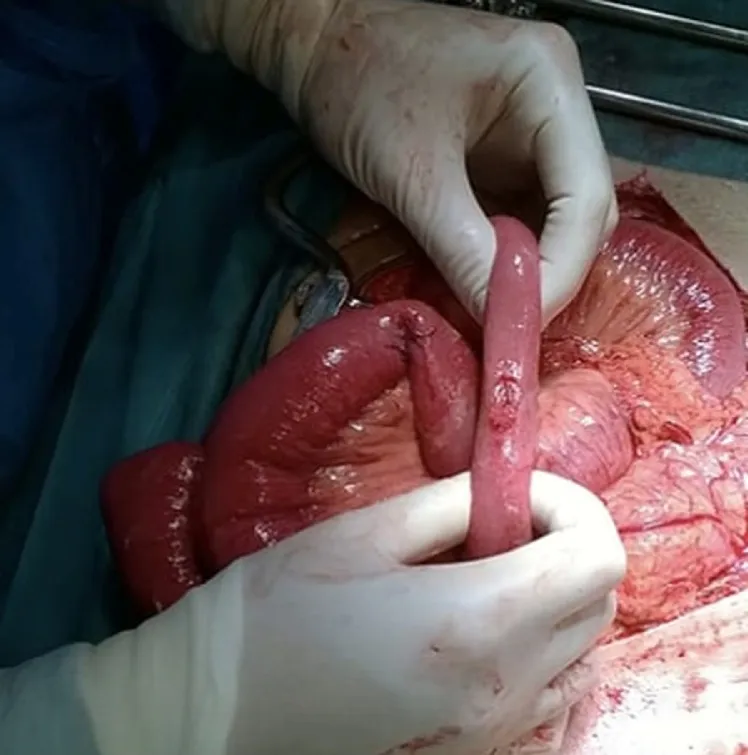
Small bowel perforation, antimesenteric border.
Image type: medical_photograph (other_medical_photograph)